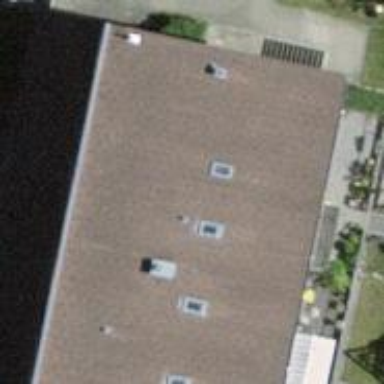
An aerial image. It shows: Residential building.